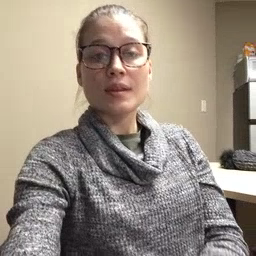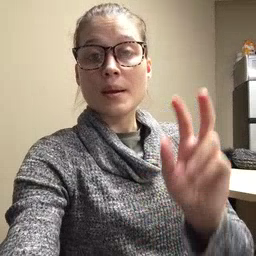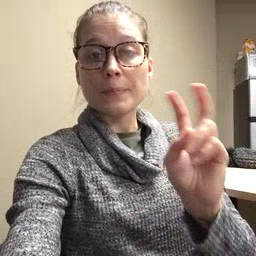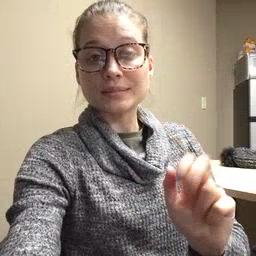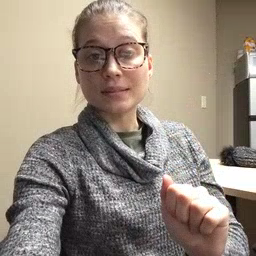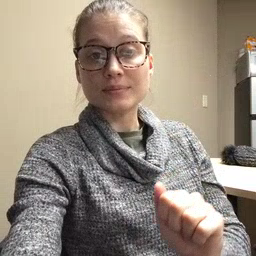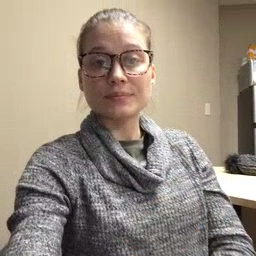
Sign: pizza